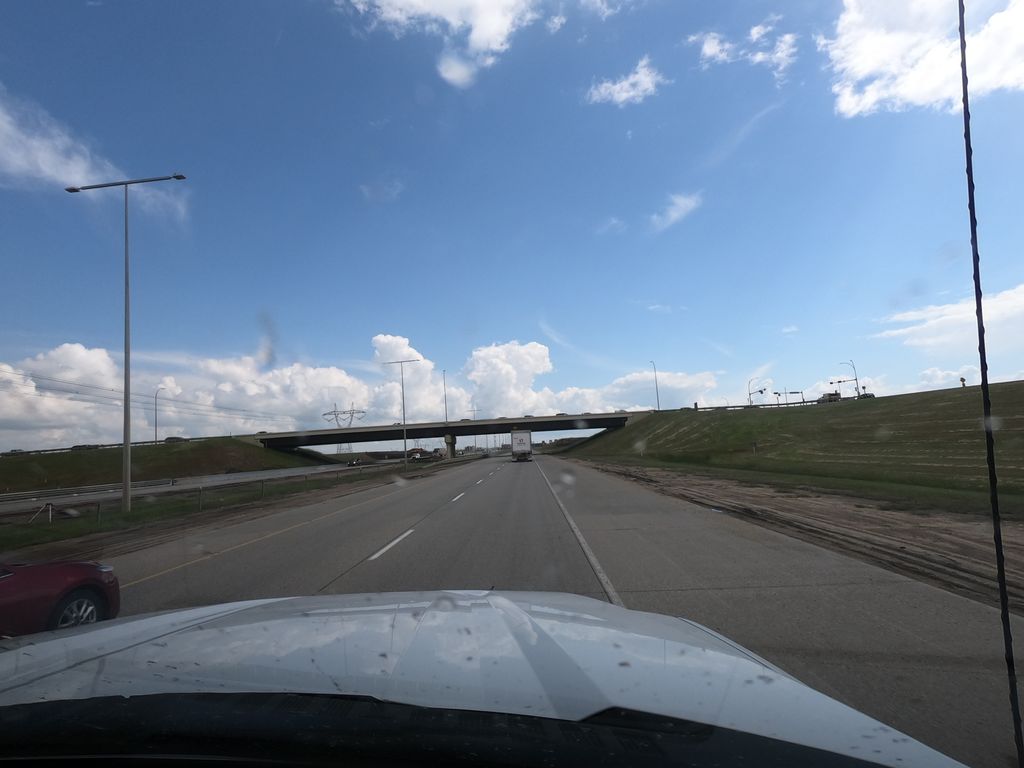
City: edmonton